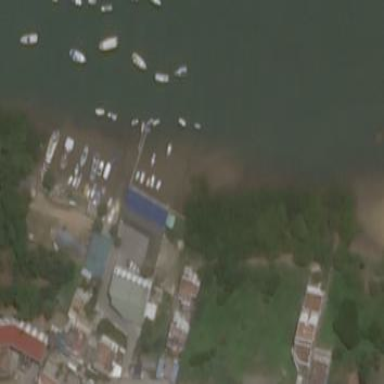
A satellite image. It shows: Marina area for leisure land.